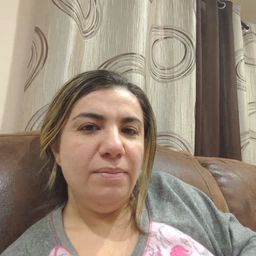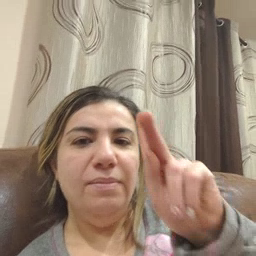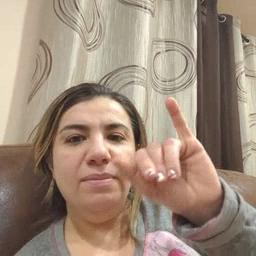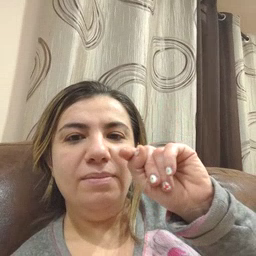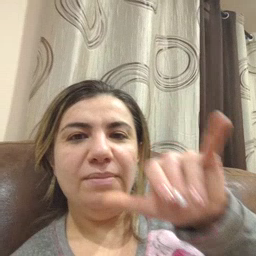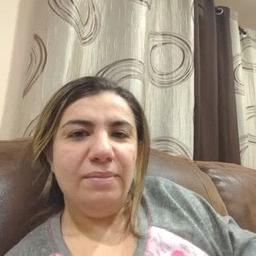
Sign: kitty